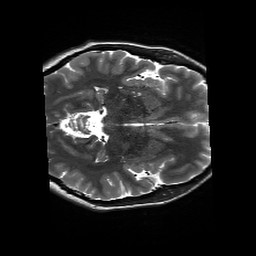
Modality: T2w
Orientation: axial
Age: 29
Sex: female